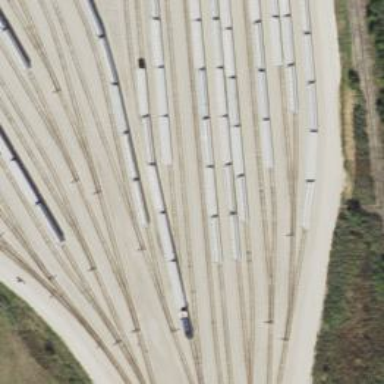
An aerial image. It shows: Rail spur service.